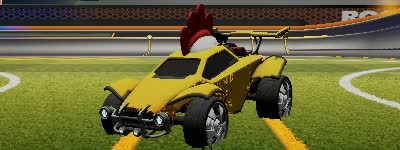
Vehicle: octane